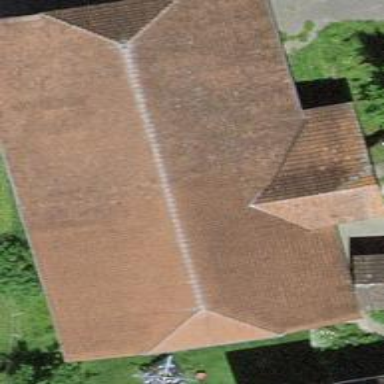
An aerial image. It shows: Rural barn.